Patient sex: F
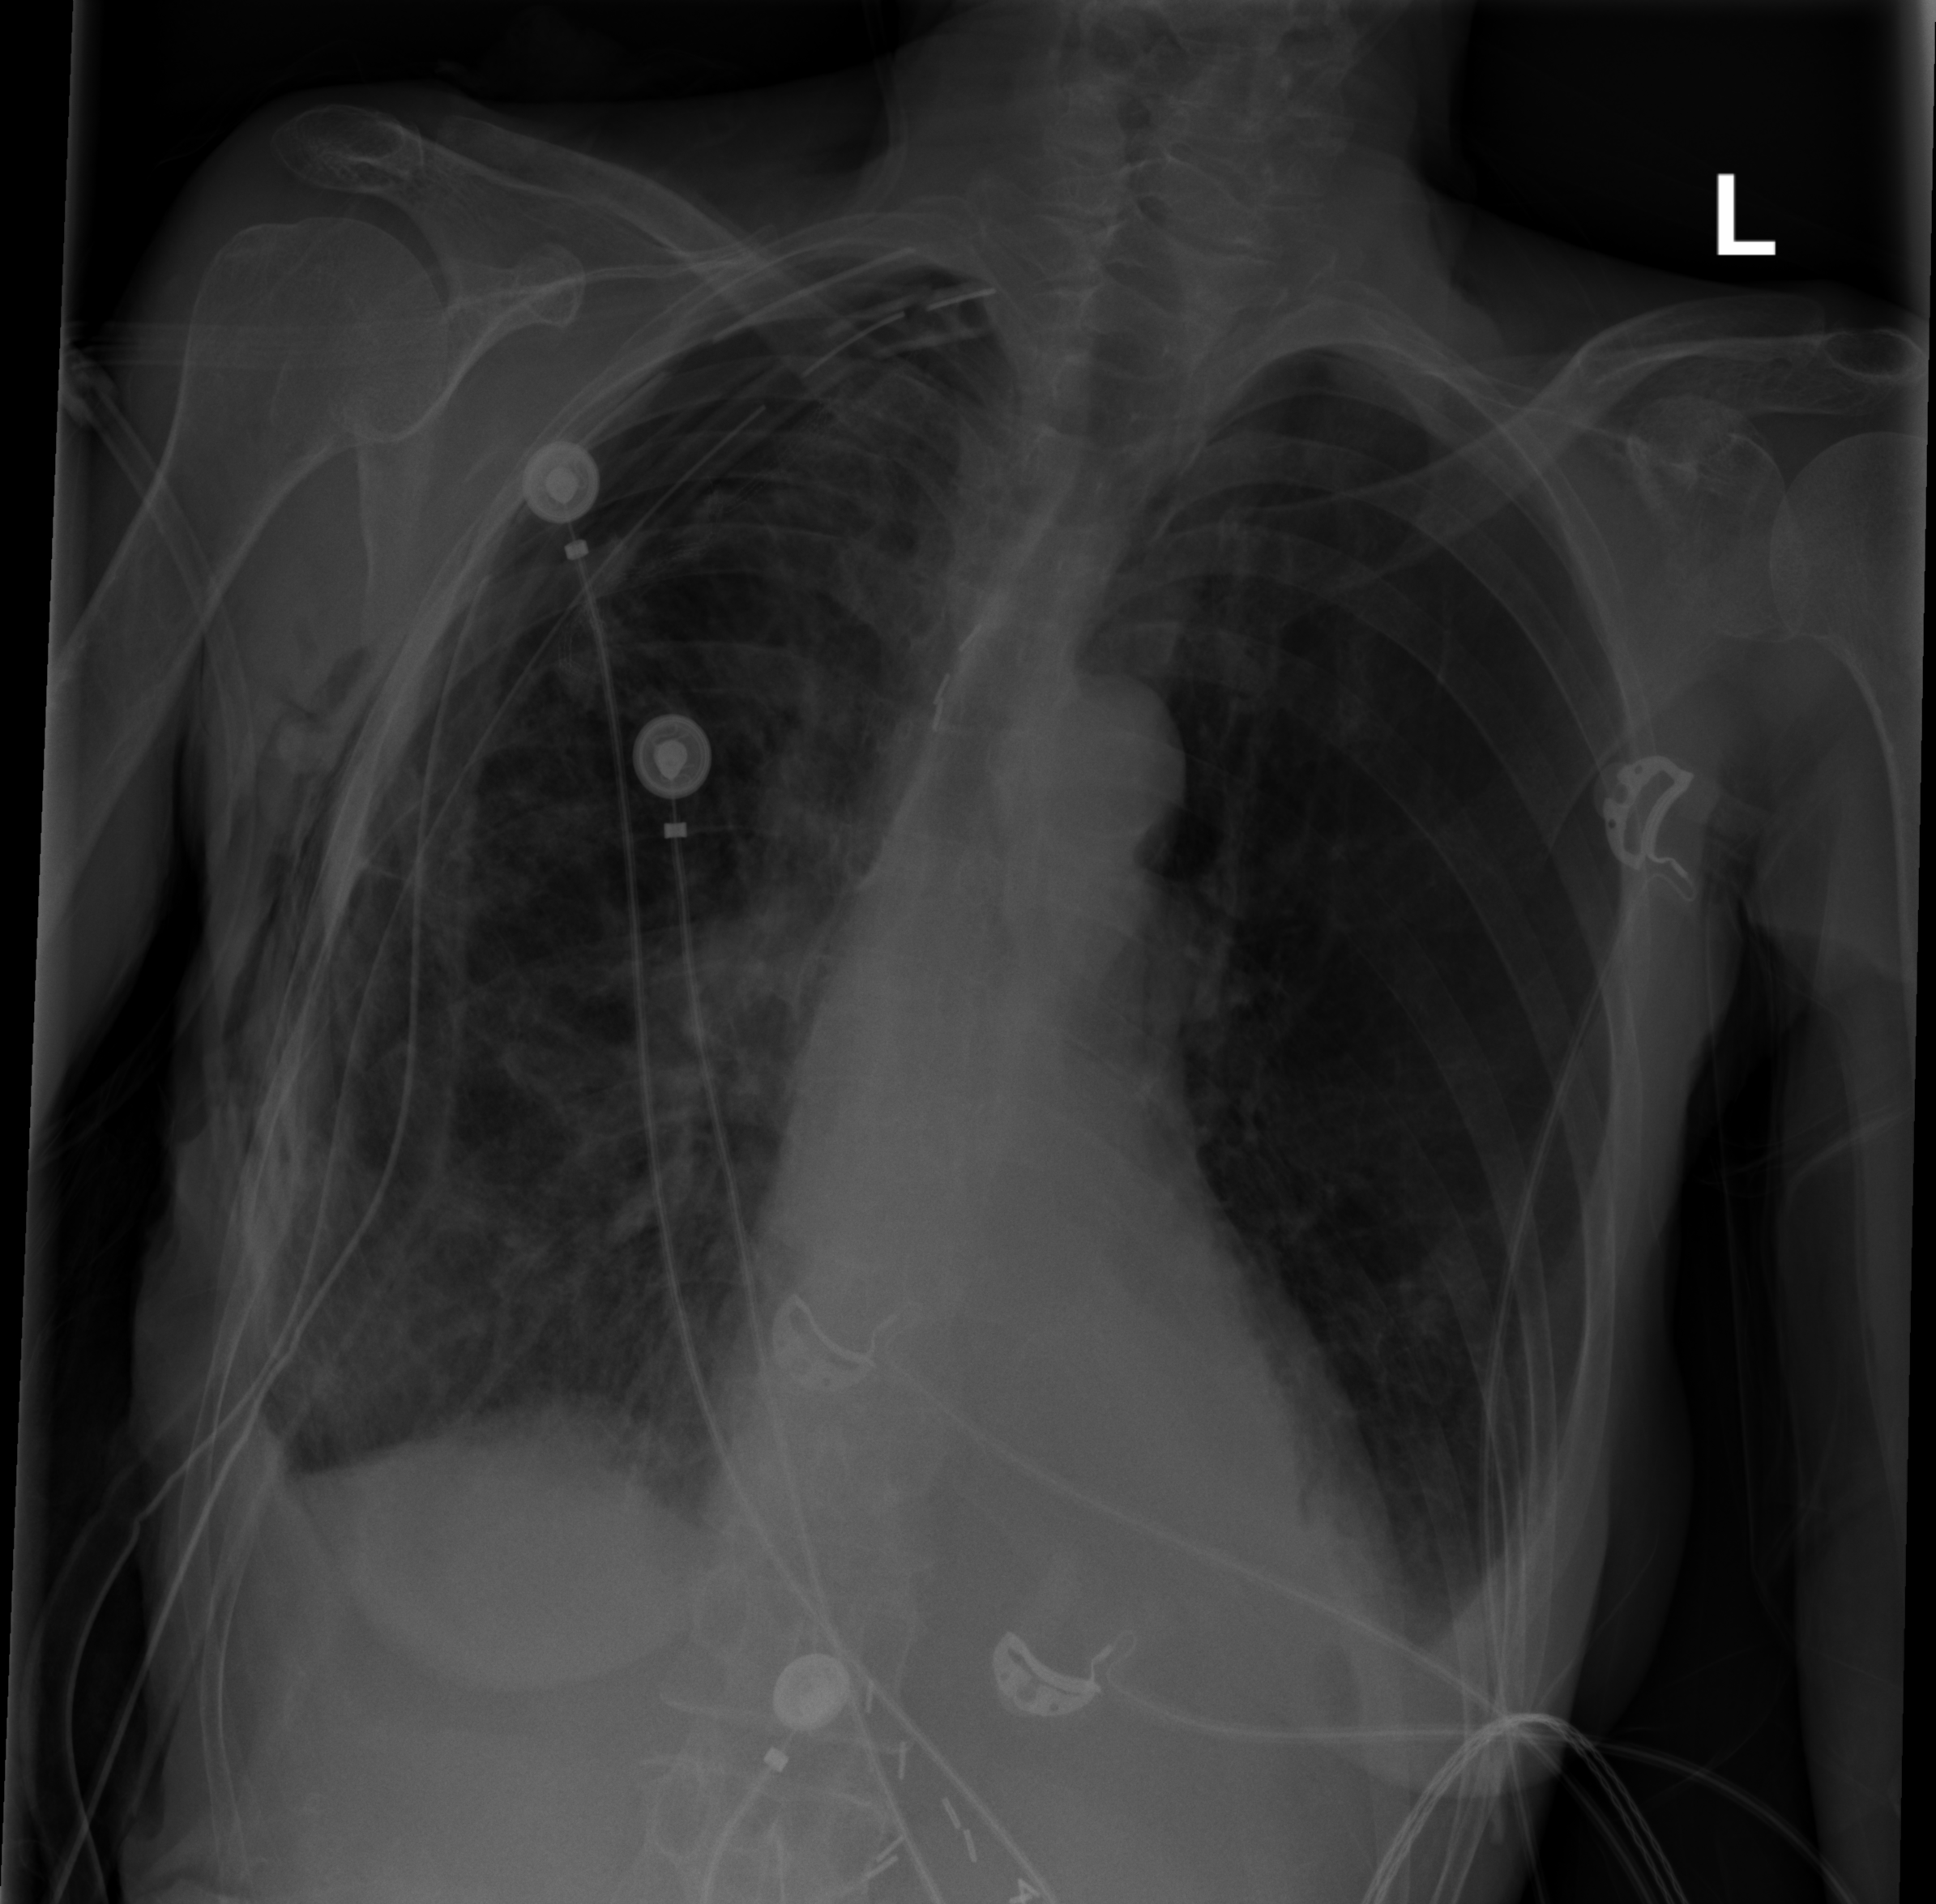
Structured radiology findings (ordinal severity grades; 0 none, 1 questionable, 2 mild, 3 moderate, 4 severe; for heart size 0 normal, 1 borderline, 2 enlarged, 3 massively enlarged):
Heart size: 0
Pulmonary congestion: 0
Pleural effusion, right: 2
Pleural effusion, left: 2
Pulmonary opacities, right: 2
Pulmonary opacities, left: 0
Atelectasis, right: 2
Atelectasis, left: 2